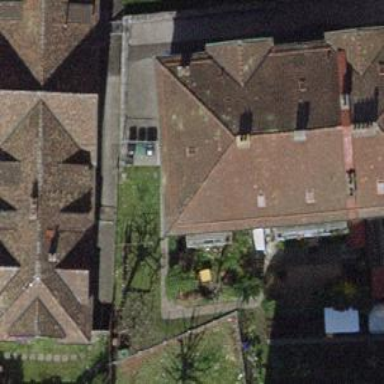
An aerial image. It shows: Hipped roof made of roof tiles on apartment building.